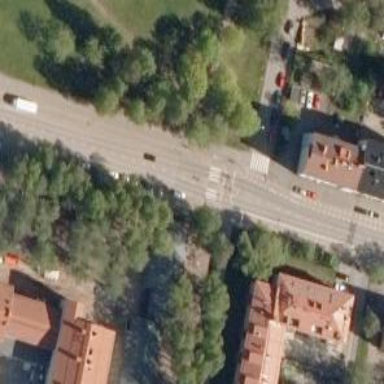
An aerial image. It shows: Asphalt cycleway with crossing.